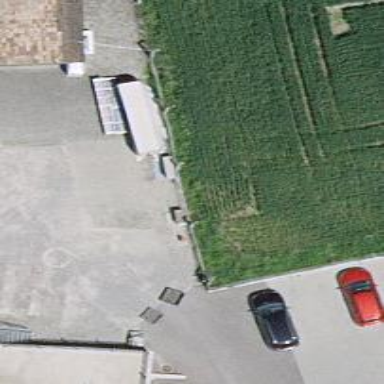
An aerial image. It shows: Recycling container at amenity designated for recycling.